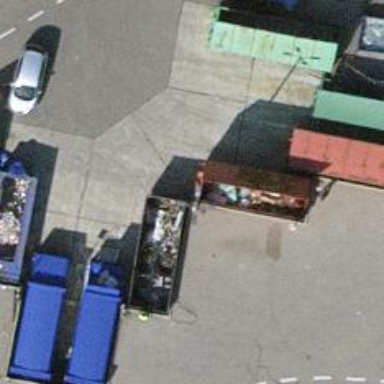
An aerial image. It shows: Waste transfer station.